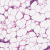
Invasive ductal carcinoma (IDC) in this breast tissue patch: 0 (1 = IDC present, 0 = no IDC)